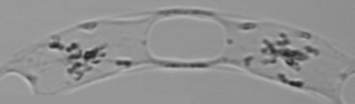
Label: Eucampia